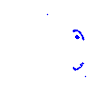
Particle: kaon